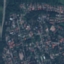
Land use / land cover class: Residential